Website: ulta-beauty
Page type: billing-address
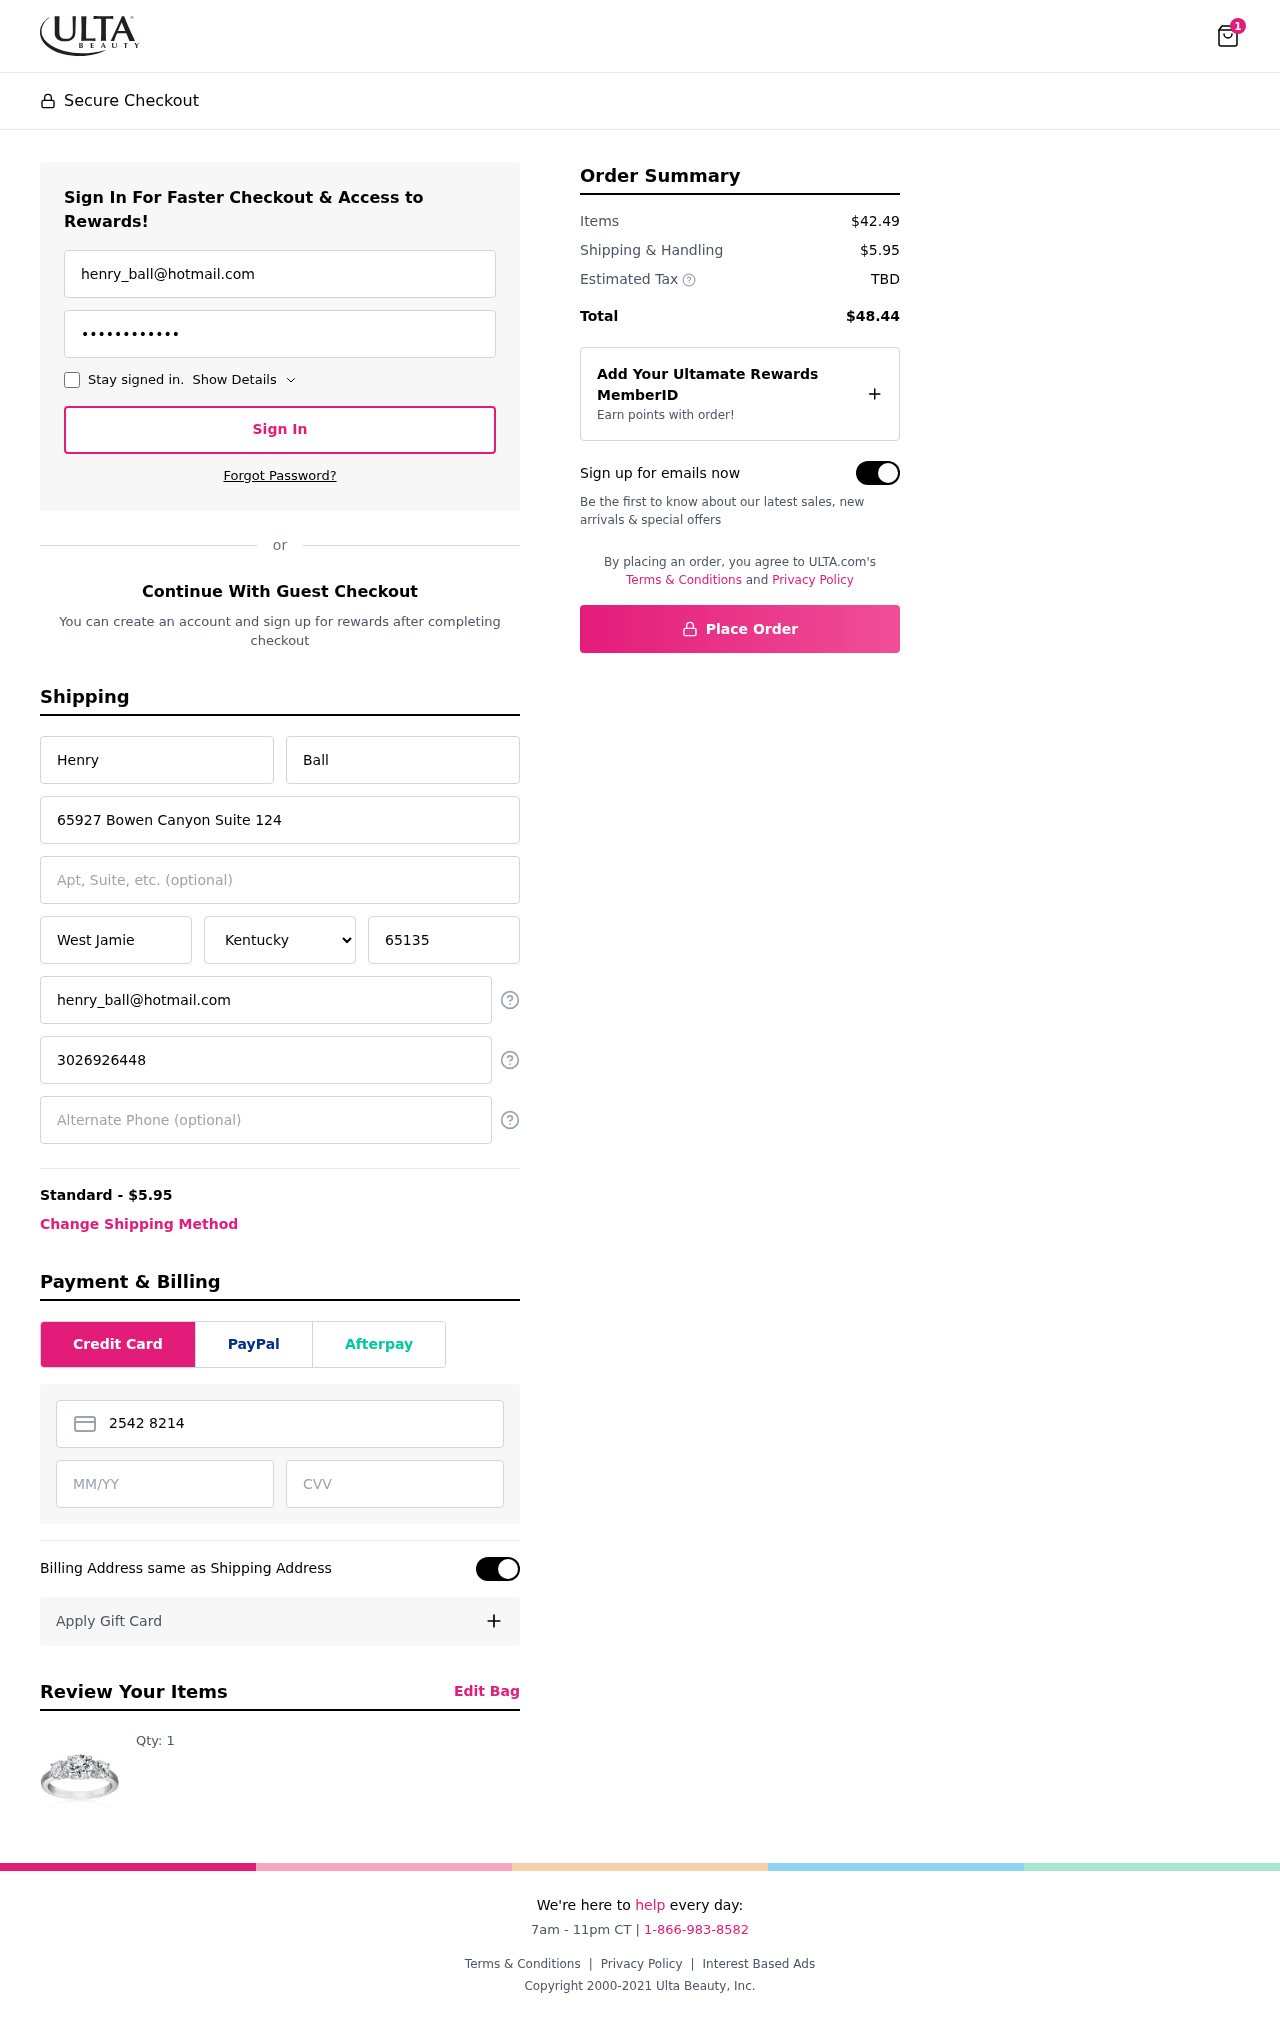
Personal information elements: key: PII_STATE
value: Kentucky
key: PII_EMAIL
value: henry_ball@hotmail.com
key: PII_FIRSTNAME
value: Henry
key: PII_LASTNAME
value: Ball
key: PII_STREET
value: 65927 Bowen Canyon Suite 124
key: PII_CITY
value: West Jamie
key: PII_POSTCODE
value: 65135
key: PII_PHONE
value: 3026926448
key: PII_CARD_NUMBER
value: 2542 8214 1443 5776
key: PII_CARD_EXPIRY
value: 02/27
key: PII_CARD_CVV
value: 408
Product elements: key: PRODUCT1_QUANTITY
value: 1
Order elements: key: ORDER_NUM_ITEMS
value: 1
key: ORDER_SHIPPING_COST
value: $5.95
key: ORDER_SUBTOTAL
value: $42.49
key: ORDER_TOTAL
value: $48.44